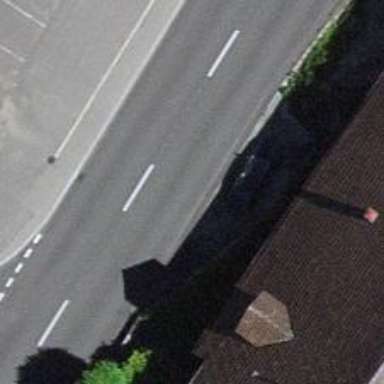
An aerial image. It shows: Bus stop along the road.